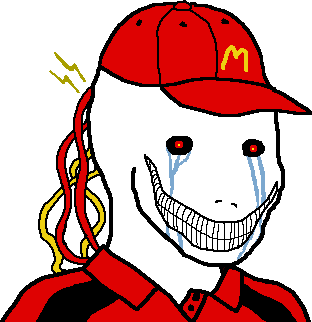
Label: 5_Oomer